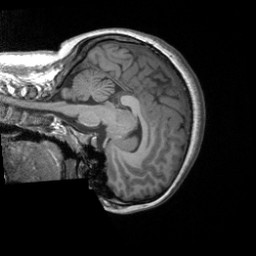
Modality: T1w
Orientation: sagittal
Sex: female
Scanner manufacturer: siemens
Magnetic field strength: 3 T
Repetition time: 1.9 s
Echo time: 0.00252 s